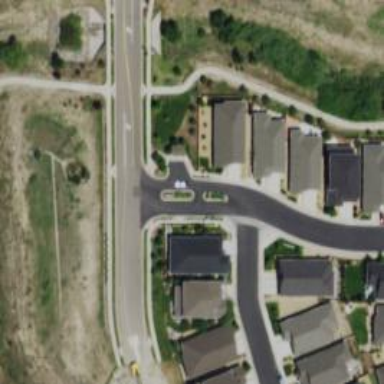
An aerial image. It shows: Unmarked crossing on footway.